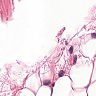
Metastatic tissue present: no